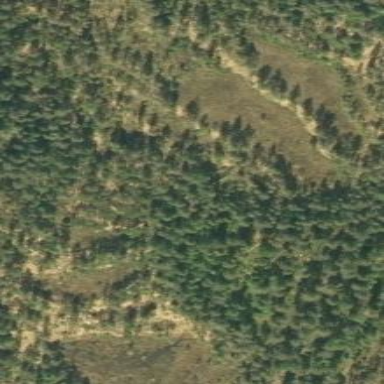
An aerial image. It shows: Woodland consisting mainly of needle-leaved trees.